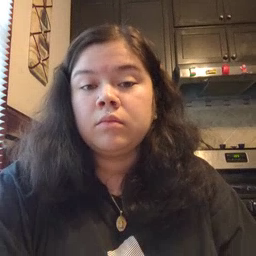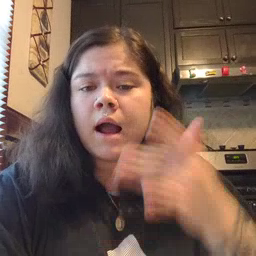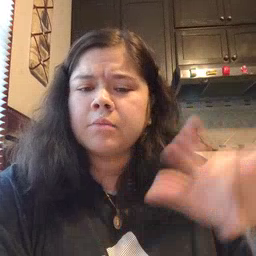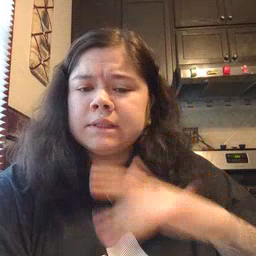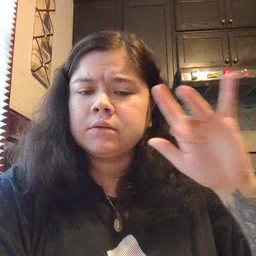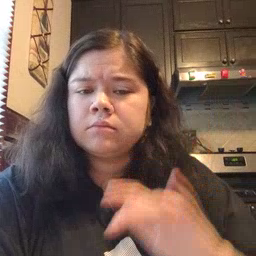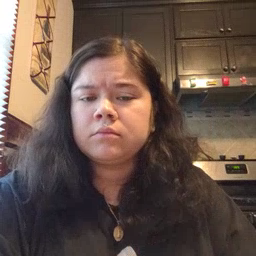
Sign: empty